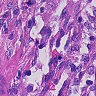
Metastatic tissue present: yes